Question: When I Move My Cursor to the end of the text in CKEditor a Pointer with a Red Line Appear Saying "Inser Paragraph Here". For More Clarification, Here is its Snapshot.

Please Tell me How Can I Stop It from Appearing.
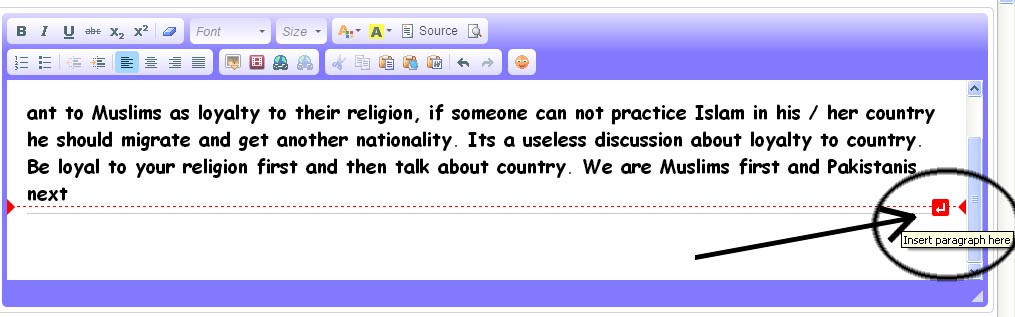
Answer: This is a magicline plugin. Add:
'''
removePlugins: 'magicline'
'''
to your config file/startup configuration and it's gone for good.